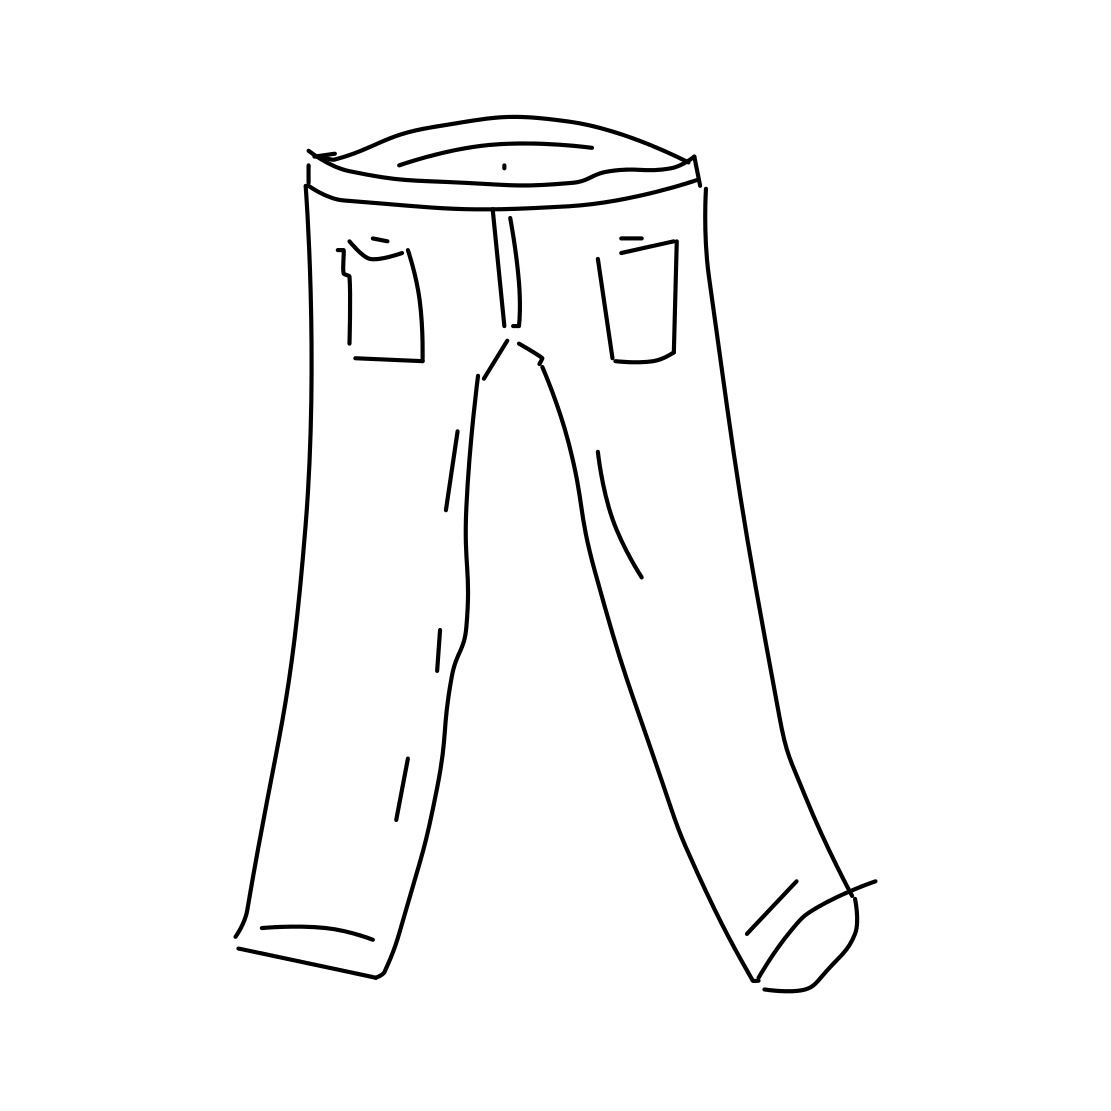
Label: trousers